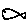
Label: fish